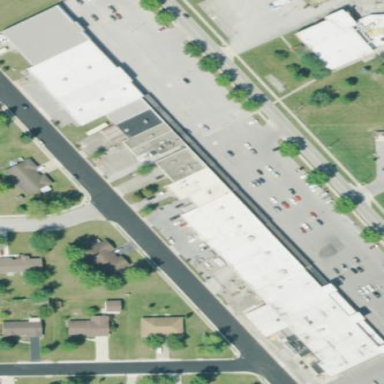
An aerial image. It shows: Retail building that serves as mall.